Field crop: maize
Growth stage: 2
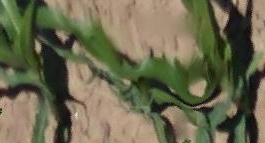
Species: maize